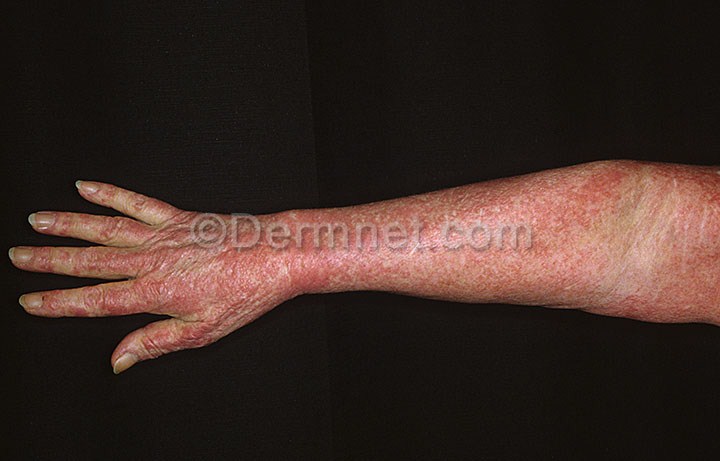
Disease: Lupus and other Connective Tissue diseases